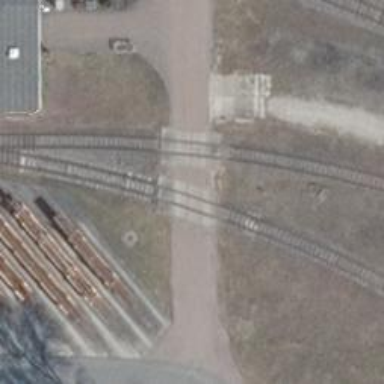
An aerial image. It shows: Railway level crossing.